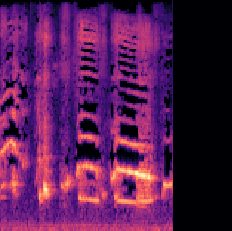
Sound class: Baby cry